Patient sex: M
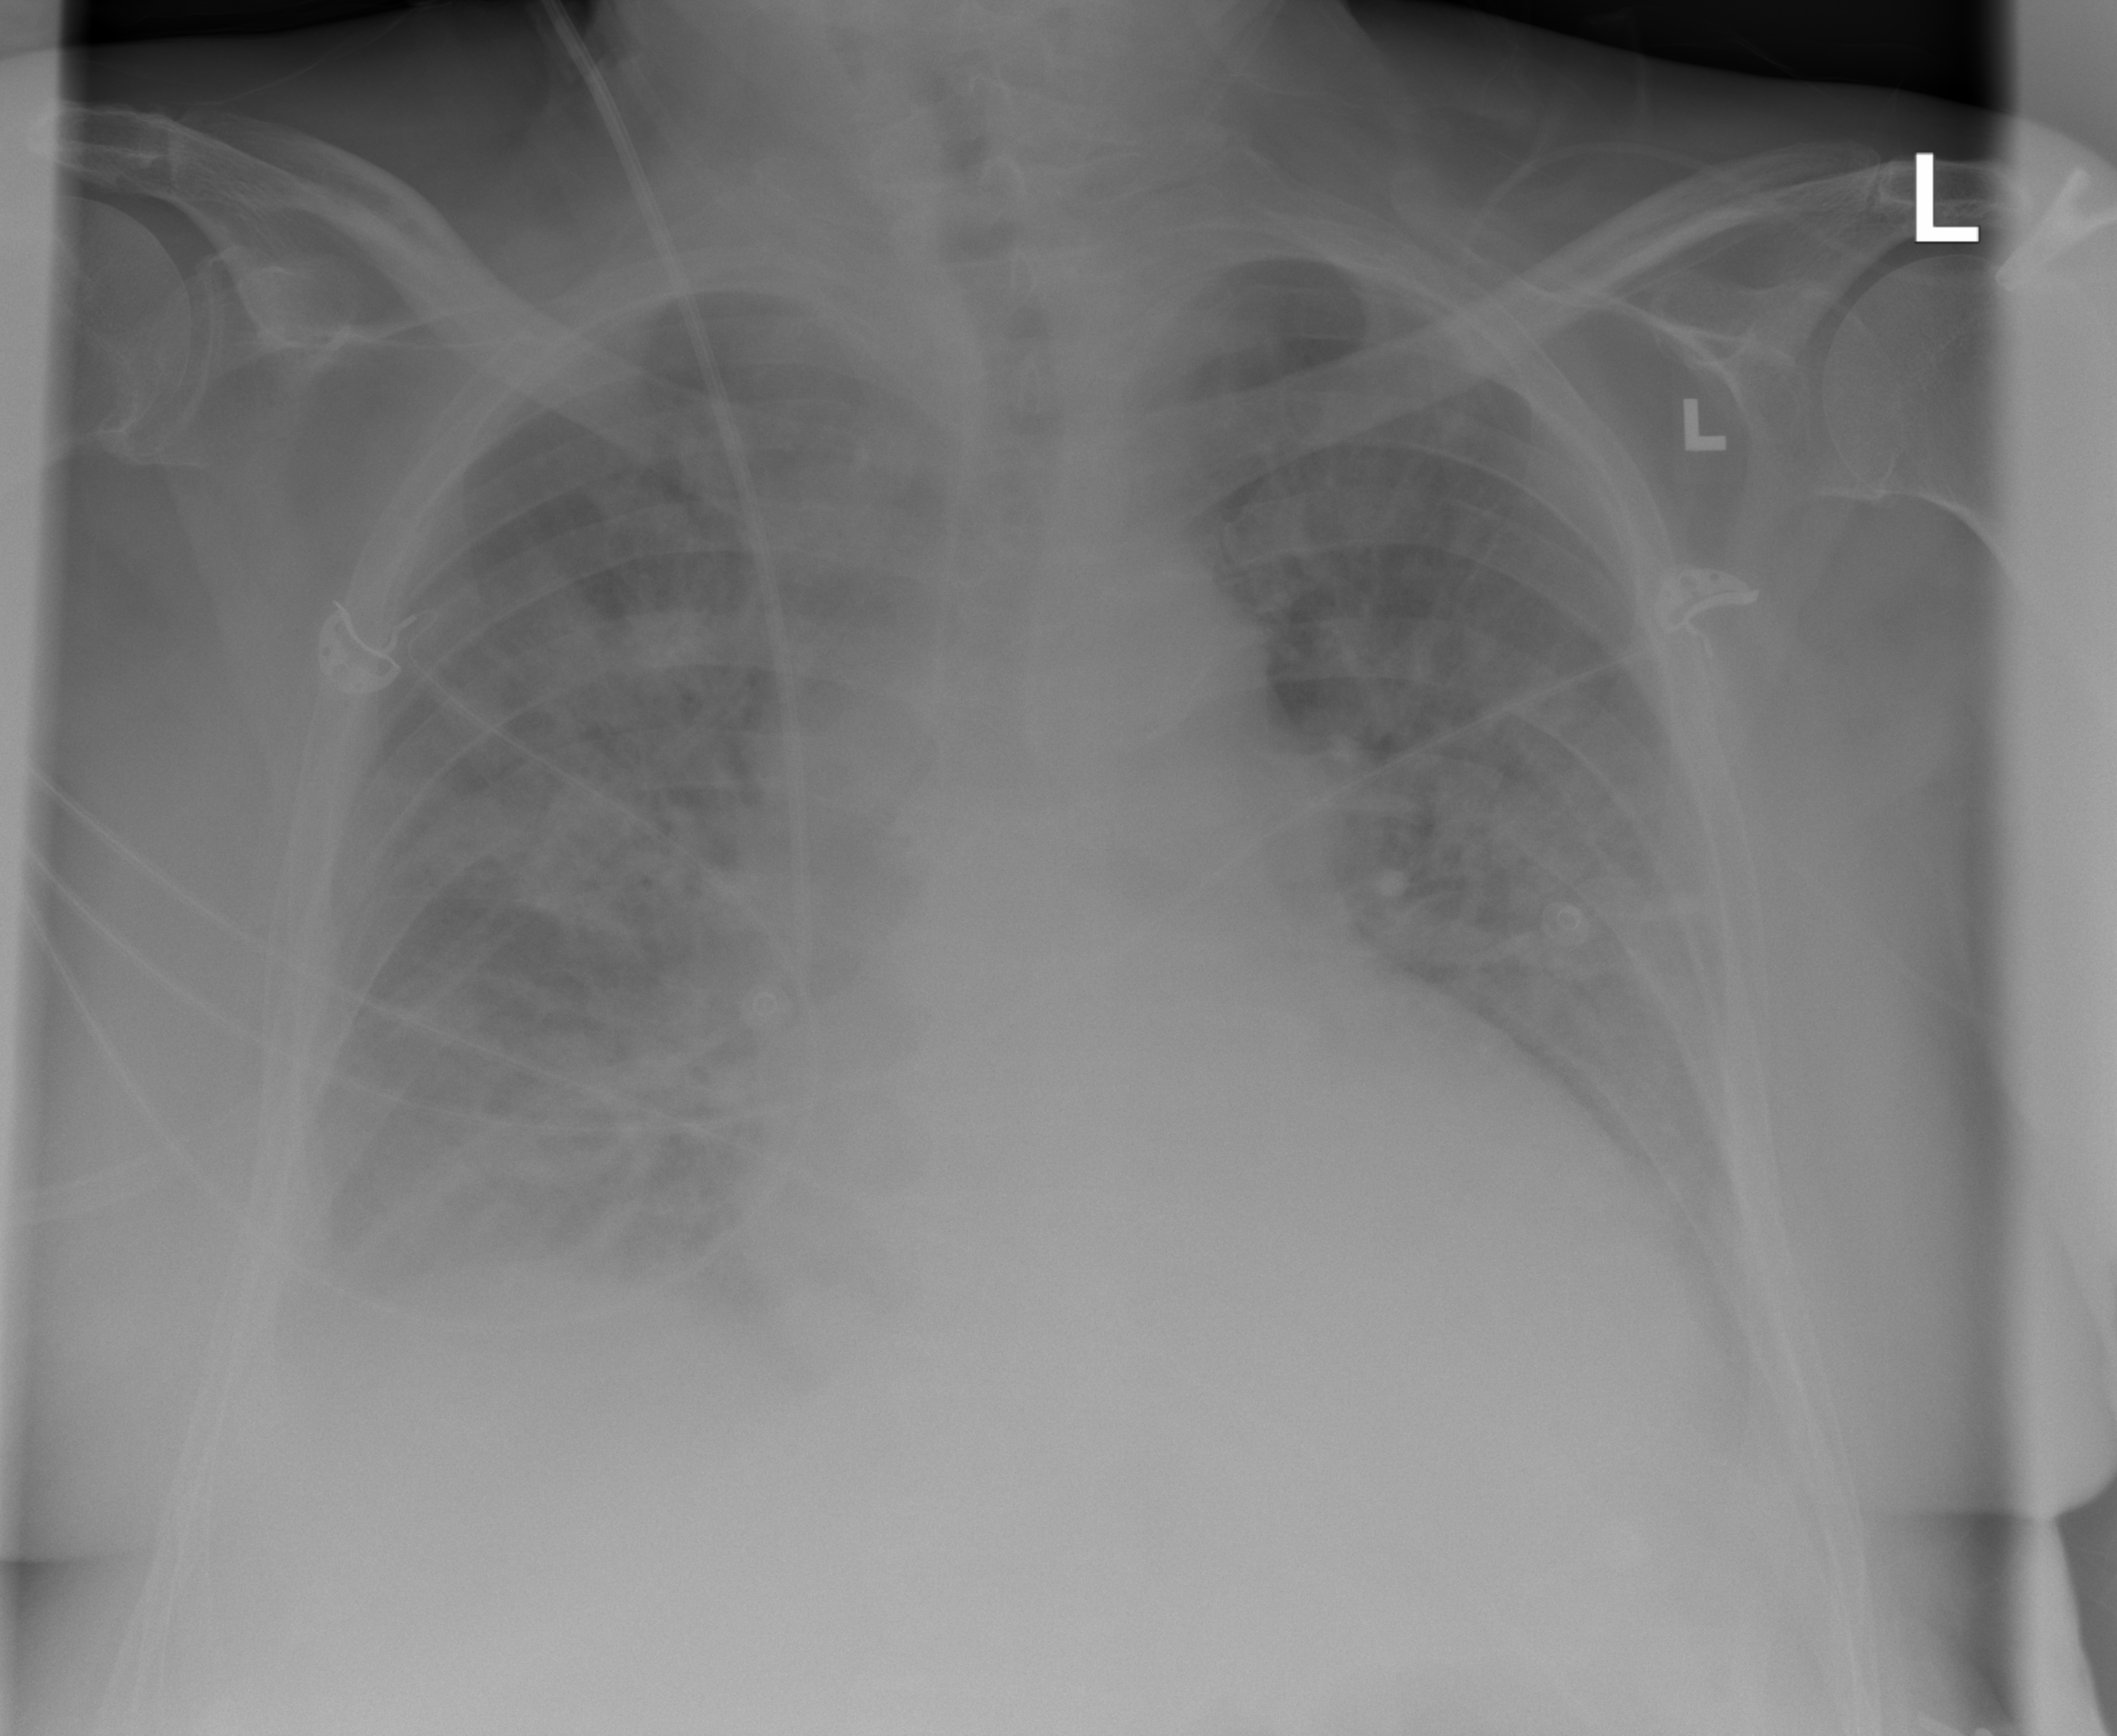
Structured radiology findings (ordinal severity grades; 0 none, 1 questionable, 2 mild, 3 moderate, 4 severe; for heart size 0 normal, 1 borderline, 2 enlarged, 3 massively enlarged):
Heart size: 2
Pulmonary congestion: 3
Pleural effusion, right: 2
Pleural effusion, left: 2
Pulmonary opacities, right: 3
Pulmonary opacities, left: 3
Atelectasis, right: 2
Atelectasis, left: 2